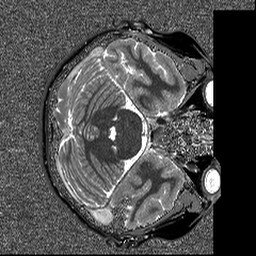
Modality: T1map
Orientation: axial
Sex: female